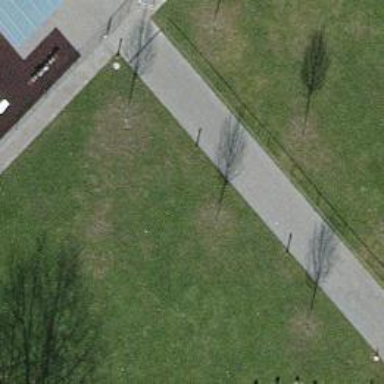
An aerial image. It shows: Urban tree with needle-leaved evergreen foliage.